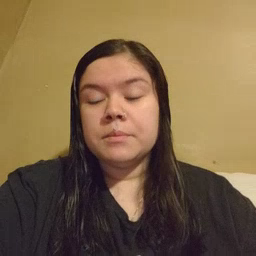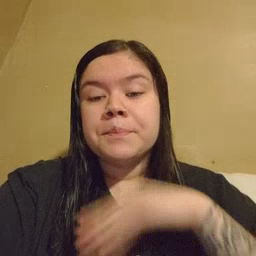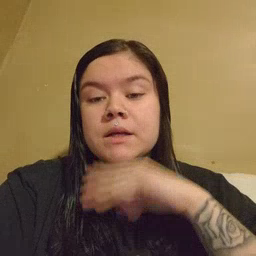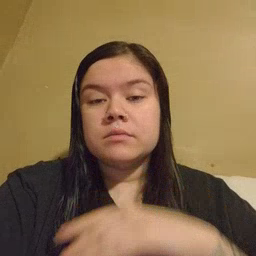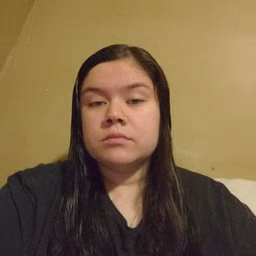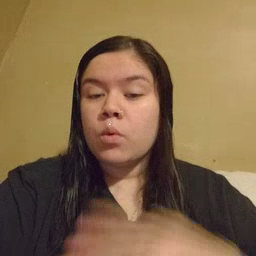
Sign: pig